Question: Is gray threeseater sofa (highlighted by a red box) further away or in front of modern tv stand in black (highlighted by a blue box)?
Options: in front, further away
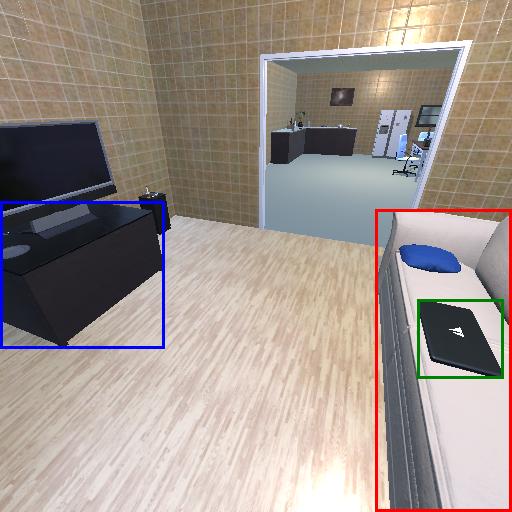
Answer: in front